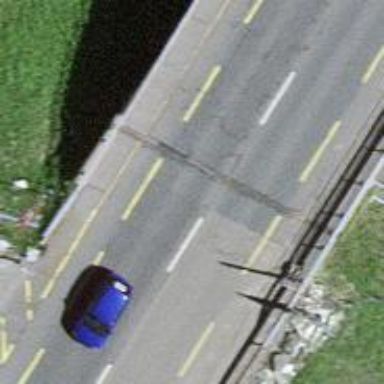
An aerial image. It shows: Primary highway with asphalt surface and designated cycle lane.